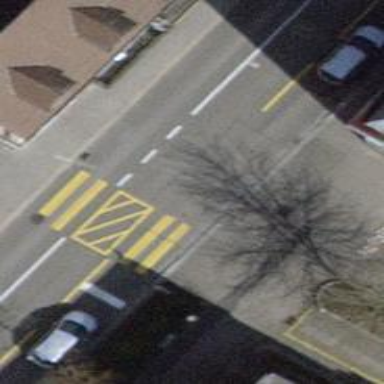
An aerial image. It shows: Zebra crossing on the road.